Field crop: maize
Growth stage: 1
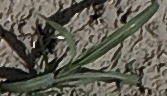
Species: sorghum